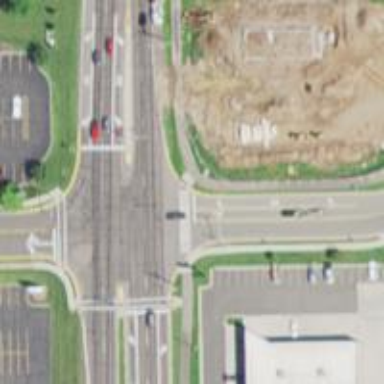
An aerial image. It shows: Uncontrolled crossing at the intersection of cycleway and road.